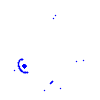
Particle: proton